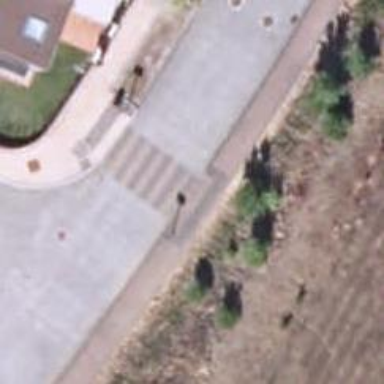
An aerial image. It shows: Zebra crossing on the road.